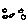
Label: circle